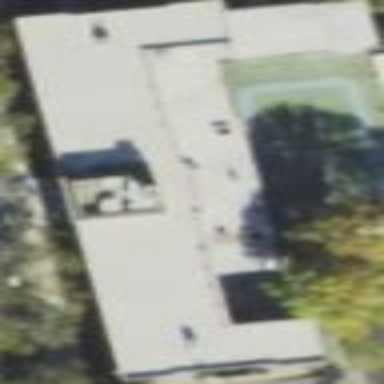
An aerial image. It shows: School building.